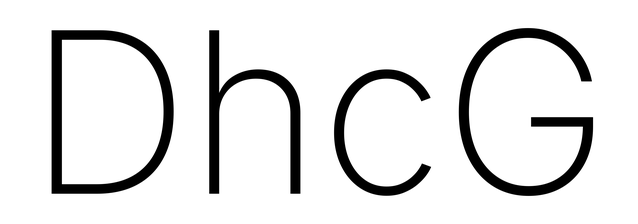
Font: Inter_ExtraLight